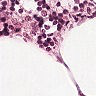
Metastatic tissue present: no